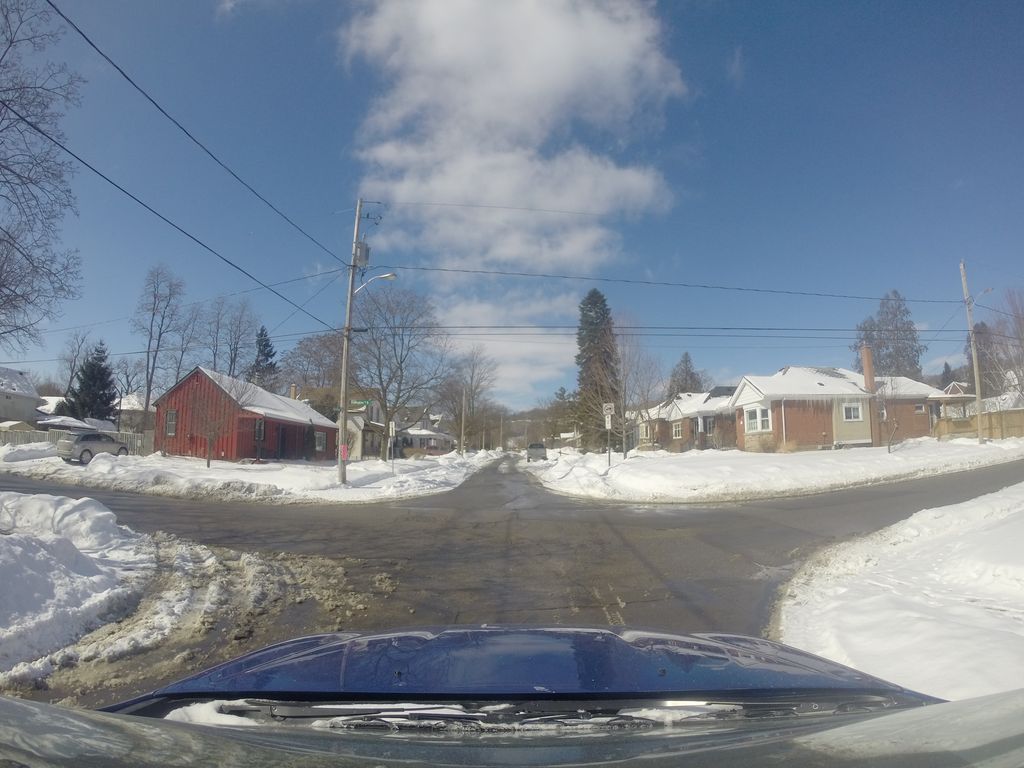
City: hamilton